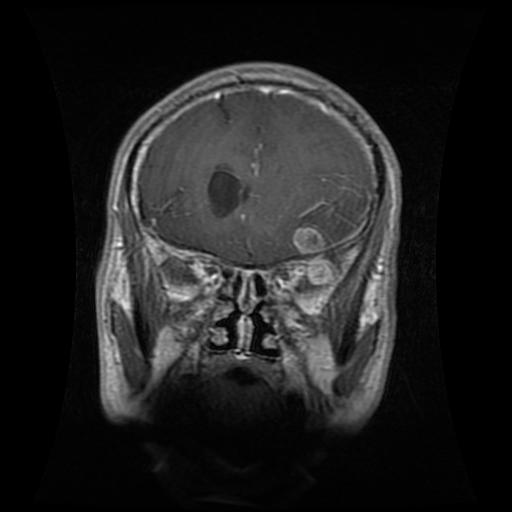
Label: glioma